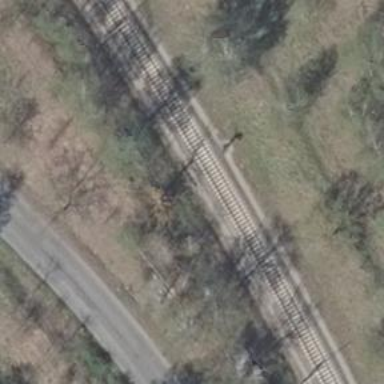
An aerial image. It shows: Railway signal.